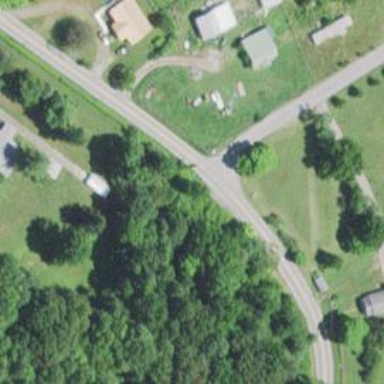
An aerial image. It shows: Tertiary road.